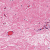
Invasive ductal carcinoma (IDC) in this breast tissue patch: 0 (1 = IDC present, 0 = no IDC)